Question: I am trying to remove the border of my WPF window in the in Visual Studio. Please don't mistake this as a request to create a border less WPF window. I did that and it is working fine. What bothers me is that even if you have set 'WindowStyle = None', 'ResizeMode = NoResize', the design view/tab still shows a border around your window in the preview.
Is there a way to remove said border and have a 1:1 preview of the border less window as in Windows Forms?
Every question I have found in regards to this only asks how to remove the border of the actual application. I would like to remove it in the preview.
Any help would be very much appreciated :)
here is a screenshot of my problem:

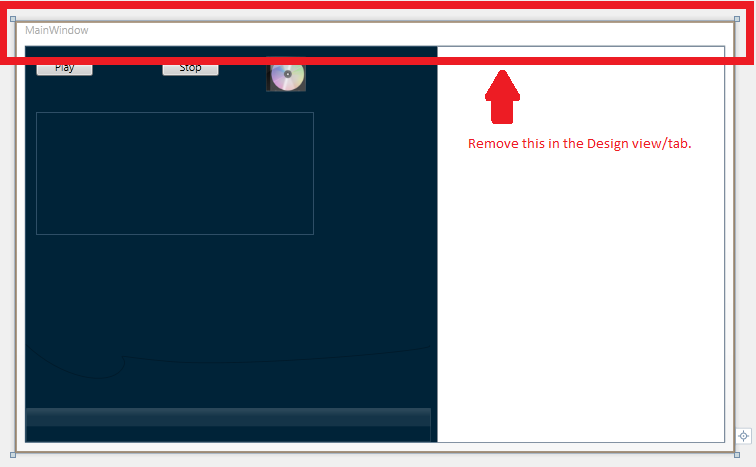
Answer: This cannot be done as this is just how Visual Studio renders a window in design view (I think the frame is probably there so that you can distinguish when you are editing a 'Window' rather than a 'UserControl').
Rather than try and find a solution to this I would ask myself if this is something I need to be spending time figuring out - after all you say that your program works correctly when being run. I think your time will be better spent writing code for your program rather than trying to play with the design time environment.
In response to you comment, consider that the window frame will be different on every users machine depending on their operating system version (XP vs. Win7) or the theme the user has installed.
My computer has XP installed so the side borders are a lot thinner than those shown in design time so any content will be smaller (but only my a few pixels - 4 in my case; does your user interface design really depend on 4 pixels?).
When using a technology such as WPF you should not be designing your UI to fit to exact pixel sizes; you should be designing with min / max values or using layout containers that adjust to the size of the window as Any in your UI (E.G. sidebar and main content) should be expressed as a ratio or percentage of one another; instead of saying "The side bar is 150 pixels wide and the main content area is 350 pixels wide" you should be saying "The side bar takes up a third of the window width and the main content takes two thirds".